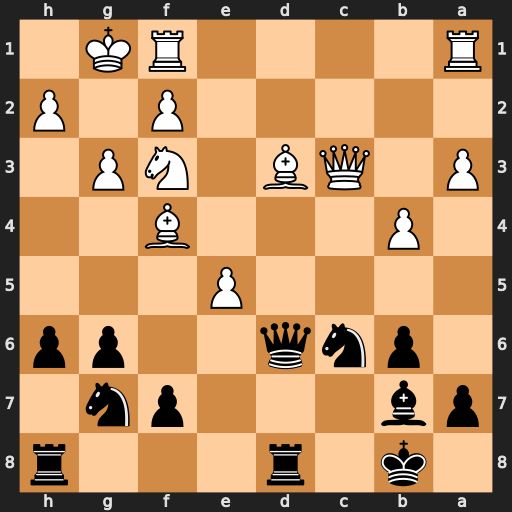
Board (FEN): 1k1r3r/pb3pn1/1pnq2pp/4P3/1P3B2/P1QB1NP1/5P1P/R4RK1
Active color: b
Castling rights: -
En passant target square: -
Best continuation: Qxd3 Qxd3 Rxd3